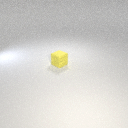
small yellow rubber cube